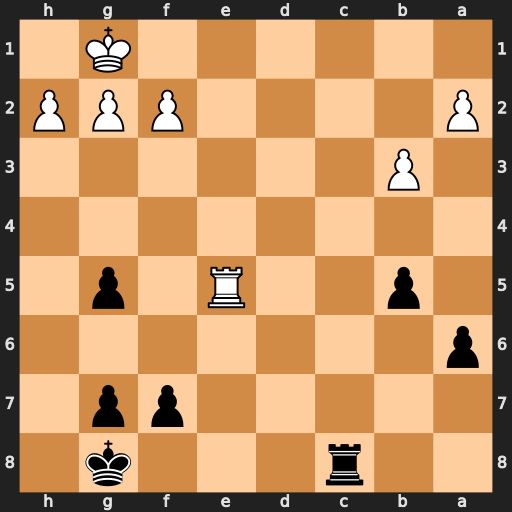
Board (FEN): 2r3k1/5pp1/p7/1p2R1p1/8/1P6/P4PPP/6K1
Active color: b
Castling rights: -
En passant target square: -
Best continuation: Rc1+ Re1 Rxe1#